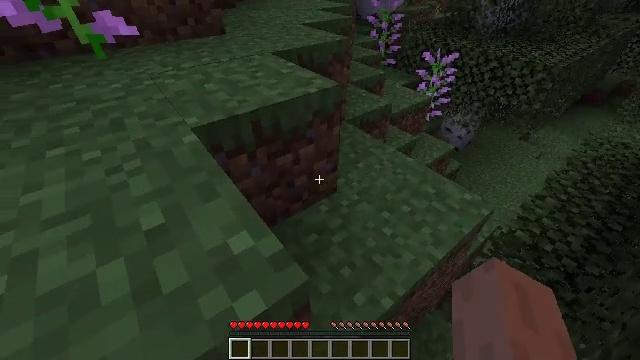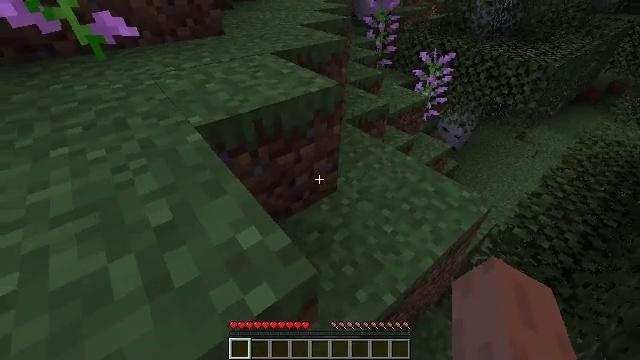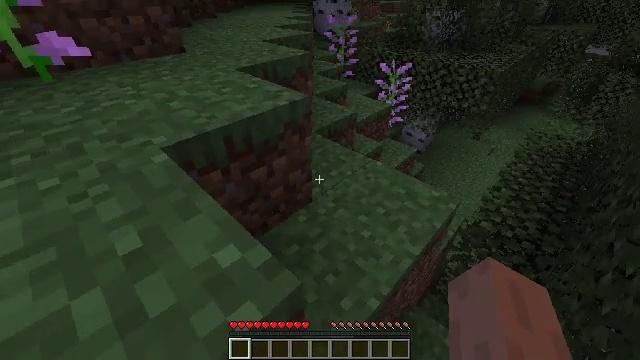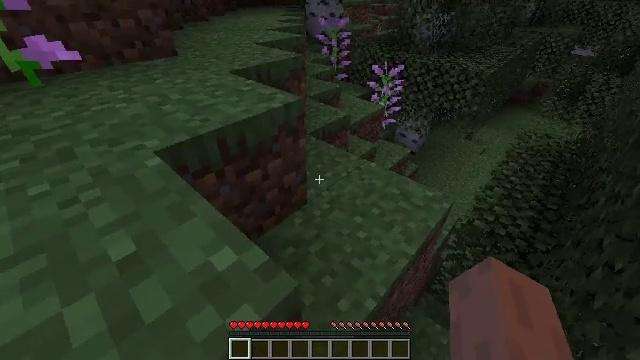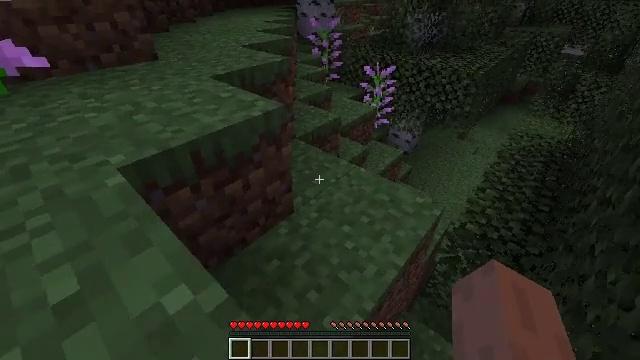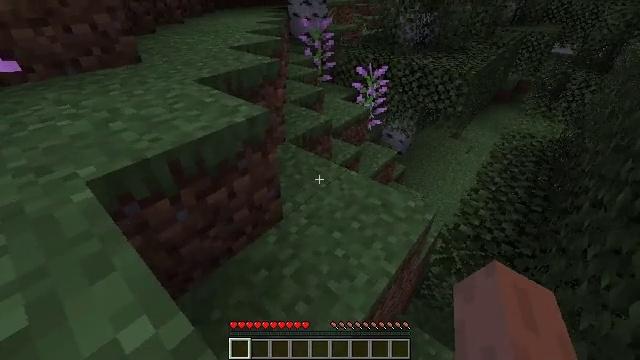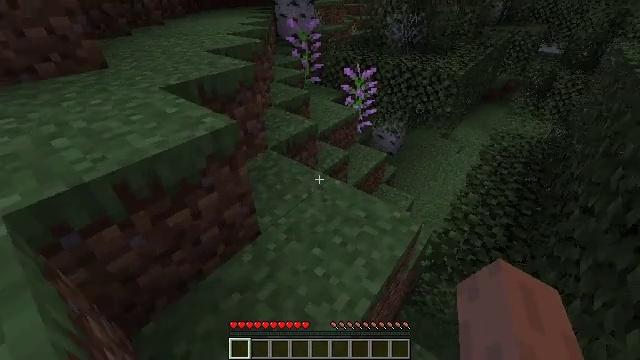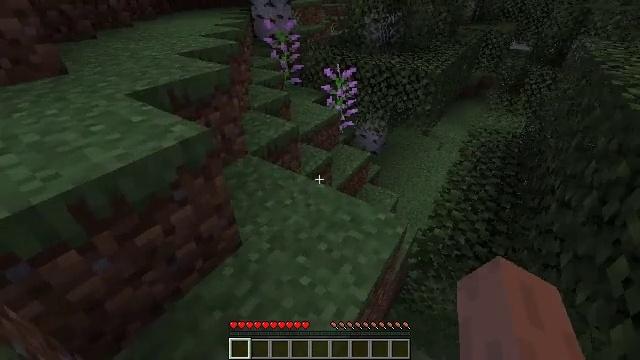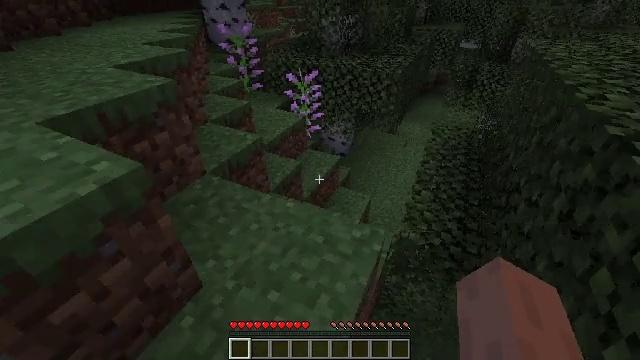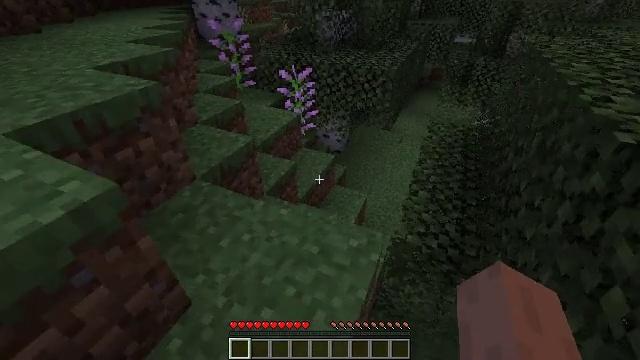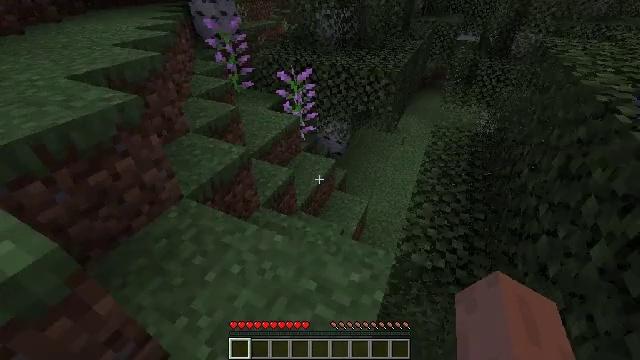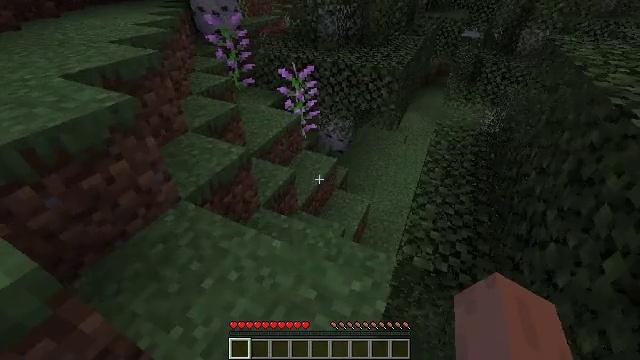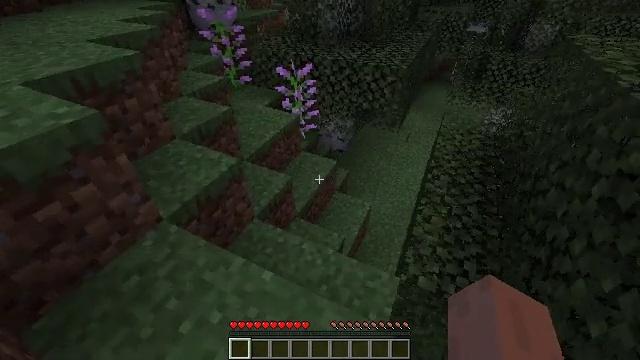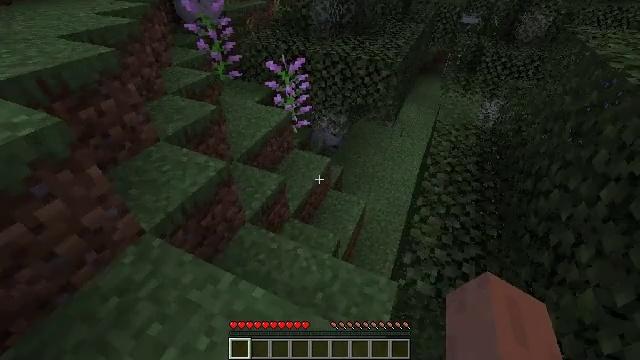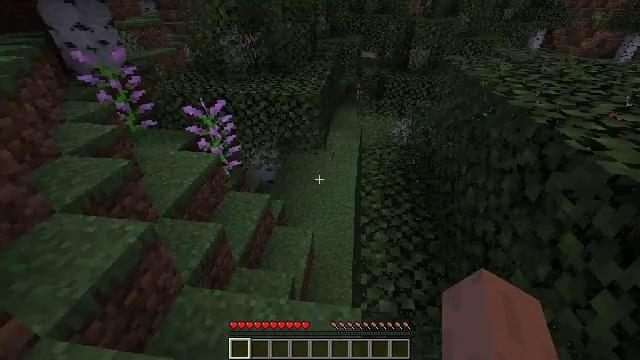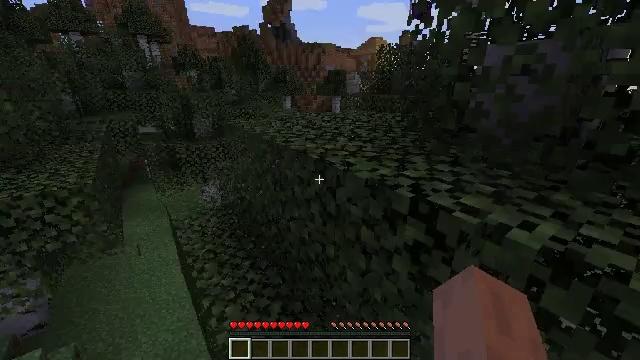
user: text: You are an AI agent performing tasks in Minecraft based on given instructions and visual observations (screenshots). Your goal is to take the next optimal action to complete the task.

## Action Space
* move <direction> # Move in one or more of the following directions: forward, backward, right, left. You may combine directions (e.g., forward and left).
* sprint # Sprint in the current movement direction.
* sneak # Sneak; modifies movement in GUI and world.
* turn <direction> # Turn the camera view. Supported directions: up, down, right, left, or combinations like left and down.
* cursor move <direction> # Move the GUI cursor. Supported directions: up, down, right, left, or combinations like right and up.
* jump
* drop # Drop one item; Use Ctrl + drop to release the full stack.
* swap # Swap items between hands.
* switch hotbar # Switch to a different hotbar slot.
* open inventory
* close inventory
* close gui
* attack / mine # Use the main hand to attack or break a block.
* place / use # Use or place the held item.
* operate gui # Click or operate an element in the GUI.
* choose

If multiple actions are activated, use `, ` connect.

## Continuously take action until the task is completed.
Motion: motion action
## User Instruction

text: Hunt animals.
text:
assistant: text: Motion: move forward and move left
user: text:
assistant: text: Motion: move forward and move left, turn right and up
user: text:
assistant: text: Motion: move forward, turn right
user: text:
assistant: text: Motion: move forward, turn right
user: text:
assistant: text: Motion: move forward, turn right
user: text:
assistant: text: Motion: move forward, turn right
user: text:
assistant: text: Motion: move forward, turn right
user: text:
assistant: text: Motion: move forward, turn right
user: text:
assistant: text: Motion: move forward, turn right
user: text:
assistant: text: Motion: move forward
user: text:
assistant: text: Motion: move forward
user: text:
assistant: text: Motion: move forward, turn down
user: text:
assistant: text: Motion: turn right and down
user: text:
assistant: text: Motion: turn right and up
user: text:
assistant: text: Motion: turn right and up
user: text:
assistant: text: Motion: turn right and up
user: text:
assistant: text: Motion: turn right and up
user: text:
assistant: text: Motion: no_op
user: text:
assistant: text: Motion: no_op
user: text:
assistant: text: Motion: turn right and up
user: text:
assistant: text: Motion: turn right and up
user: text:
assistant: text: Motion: no_op
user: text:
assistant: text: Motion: no_op
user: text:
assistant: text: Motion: turn right and down
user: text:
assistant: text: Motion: turn right and down
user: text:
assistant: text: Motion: turn right and down
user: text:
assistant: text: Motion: turn left and down
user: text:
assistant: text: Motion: turn down
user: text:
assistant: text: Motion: turn right
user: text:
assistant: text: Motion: turn right